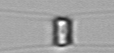
Label: Chaetoceros_similis